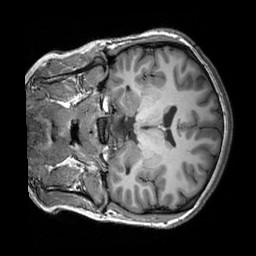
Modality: T1w
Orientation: coronal
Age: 20
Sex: female
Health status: healthy
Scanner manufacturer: siemens
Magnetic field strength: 3 T
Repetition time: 2.3 s
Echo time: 0.00303 s